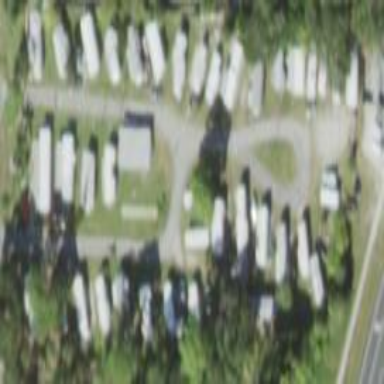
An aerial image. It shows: Caravan site for tourism.